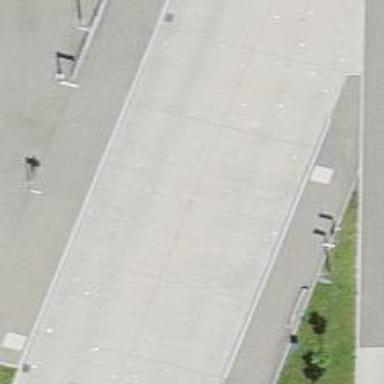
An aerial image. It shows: Bus stop with stop position for public transport.